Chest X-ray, PA view. Patient: 52 years old, sex F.
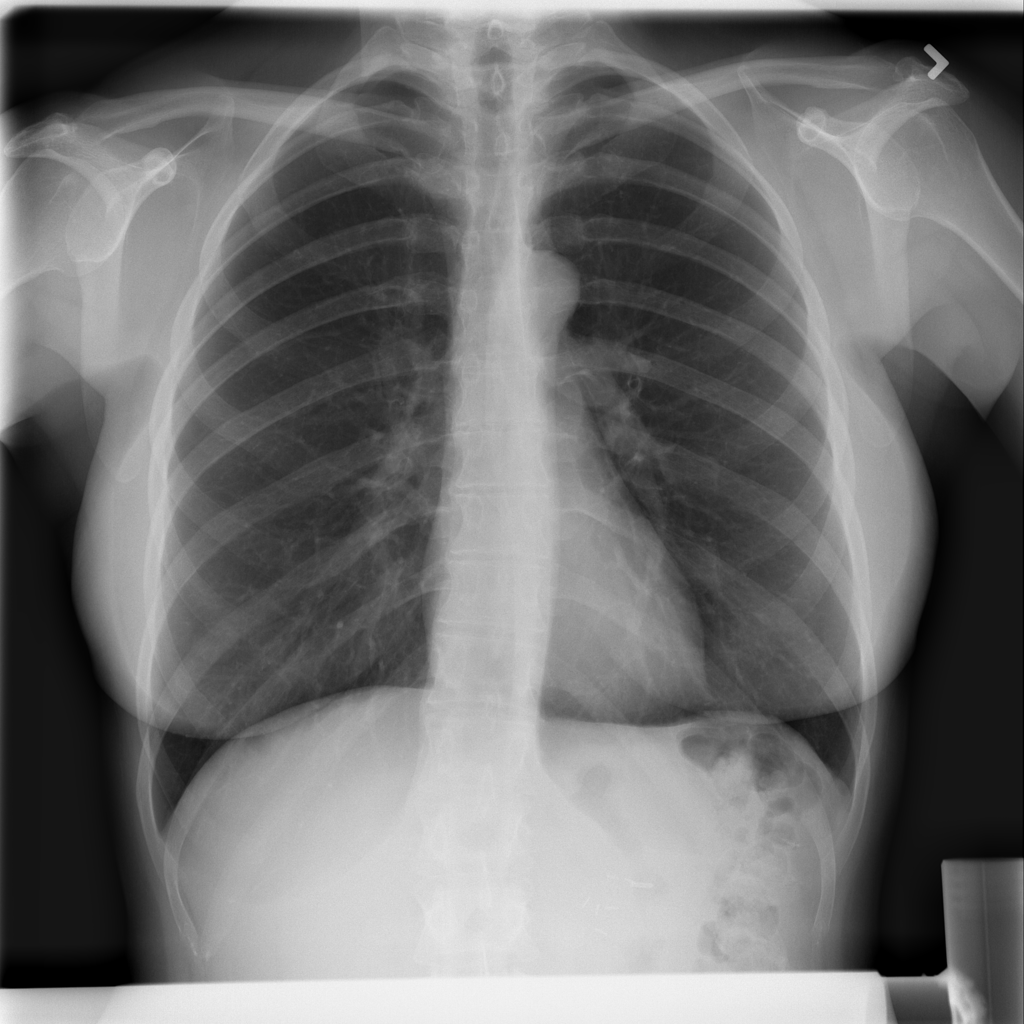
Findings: No Finding